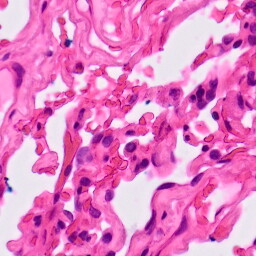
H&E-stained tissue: Lung